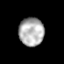
Tissue: prostate
Cell type: Fibroblasts
Senescence score: 0.7111
Nuclear area (px): 695
Mean DAPI intensity: 175.774